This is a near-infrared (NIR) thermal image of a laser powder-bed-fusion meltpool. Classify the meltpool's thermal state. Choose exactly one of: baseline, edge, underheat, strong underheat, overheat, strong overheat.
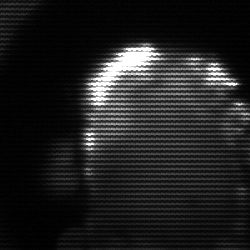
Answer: baseline